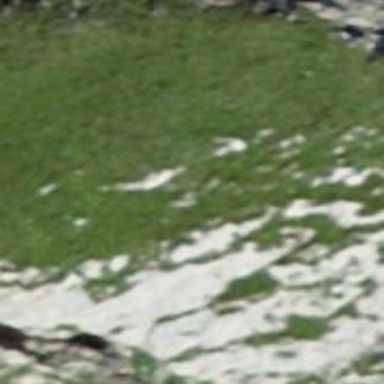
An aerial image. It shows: Cliff in nature.